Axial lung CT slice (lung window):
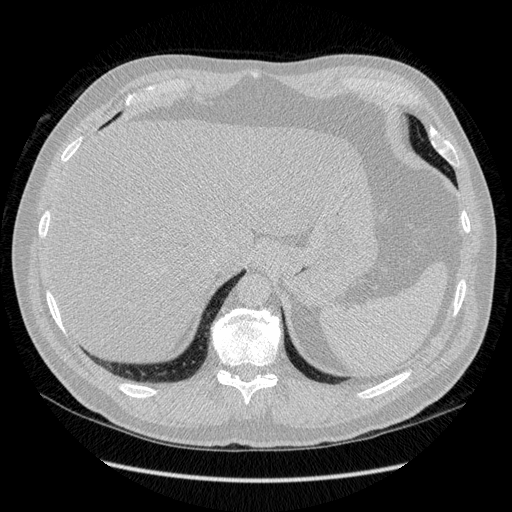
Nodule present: no